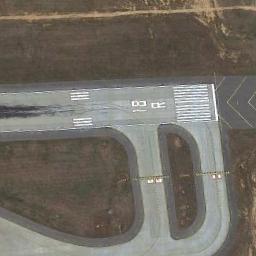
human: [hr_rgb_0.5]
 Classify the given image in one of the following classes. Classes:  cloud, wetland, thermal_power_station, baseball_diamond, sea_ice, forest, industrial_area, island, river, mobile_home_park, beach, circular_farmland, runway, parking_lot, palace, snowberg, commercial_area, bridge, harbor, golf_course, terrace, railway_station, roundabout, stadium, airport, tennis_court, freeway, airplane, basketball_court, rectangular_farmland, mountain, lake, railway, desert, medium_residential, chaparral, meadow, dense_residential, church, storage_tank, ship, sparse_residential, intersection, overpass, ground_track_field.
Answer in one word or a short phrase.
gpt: runway